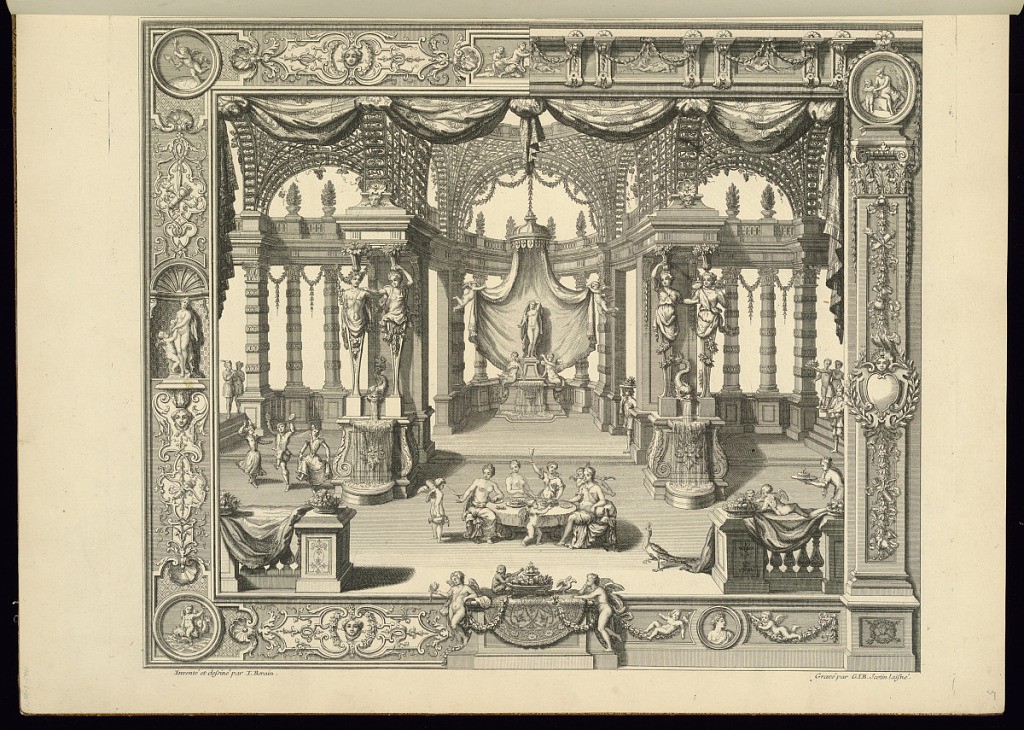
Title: Panel Design of Grotesque Ornamentation
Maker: Jean Berain, the elder, French, 1640-1711
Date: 1711
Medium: Engraving on laid paper
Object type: Bound print
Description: Panel design filled with symmetrical, grotesque ornaments, and a scene of banqueting. The frame is divided, suggesting alternate ornamental designs on each half. The plate is signed.